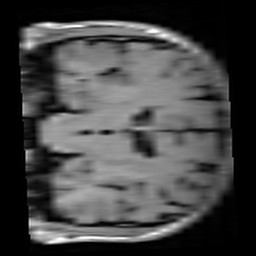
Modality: T1w
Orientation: coronal
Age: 26
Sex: male
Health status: healthy
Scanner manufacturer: siemens
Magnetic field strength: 3 T
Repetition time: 4.1 s
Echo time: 0.0085 s